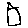
Label: house